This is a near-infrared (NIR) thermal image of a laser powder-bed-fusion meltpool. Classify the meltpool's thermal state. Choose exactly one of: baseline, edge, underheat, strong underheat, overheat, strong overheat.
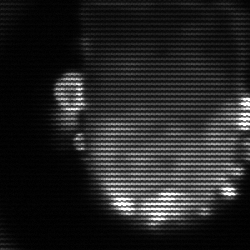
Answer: baseline